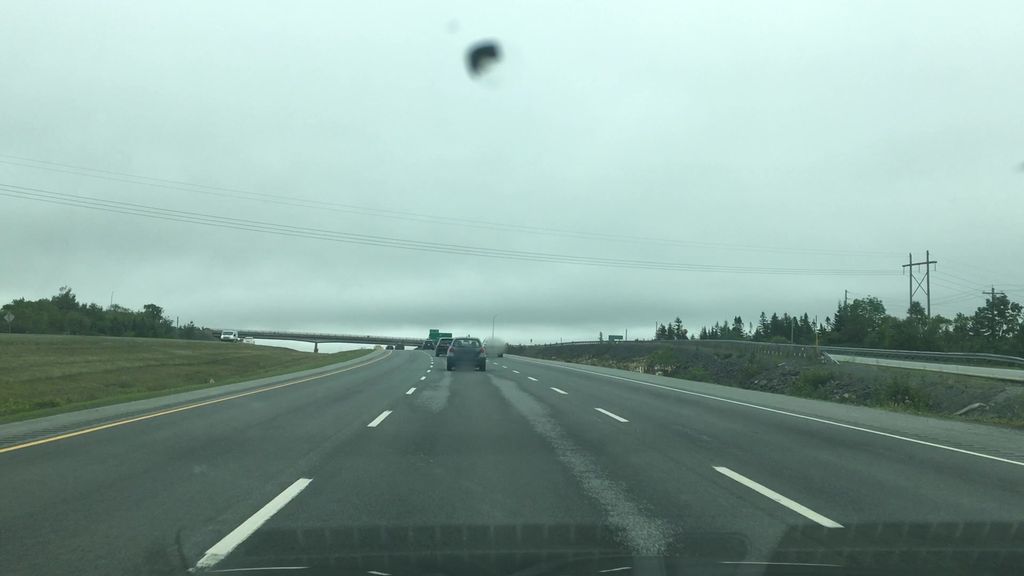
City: halifax